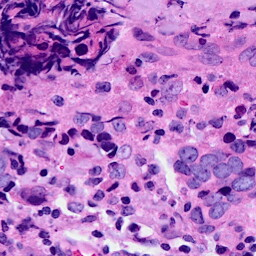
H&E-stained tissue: Breast